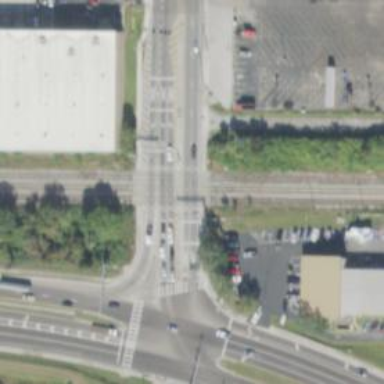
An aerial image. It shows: Railway crossing.